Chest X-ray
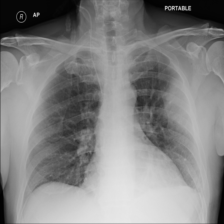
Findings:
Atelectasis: negative
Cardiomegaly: negative
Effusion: negative
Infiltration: negative
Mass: negative
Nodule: negative
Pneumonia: negative
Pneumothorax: negative
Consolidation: negative
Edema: negative
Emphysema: negative
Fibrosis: negative
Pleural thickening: negative
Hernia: negative